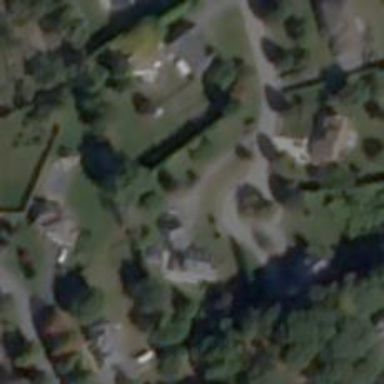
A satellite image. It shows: Driveway.